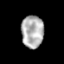
Tissue: lung
Cell type: Epithelial cells
Senescence score: 0.2339
Nuclear area (px): 709
Mean DAPI intensity: 176.432